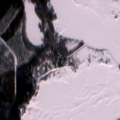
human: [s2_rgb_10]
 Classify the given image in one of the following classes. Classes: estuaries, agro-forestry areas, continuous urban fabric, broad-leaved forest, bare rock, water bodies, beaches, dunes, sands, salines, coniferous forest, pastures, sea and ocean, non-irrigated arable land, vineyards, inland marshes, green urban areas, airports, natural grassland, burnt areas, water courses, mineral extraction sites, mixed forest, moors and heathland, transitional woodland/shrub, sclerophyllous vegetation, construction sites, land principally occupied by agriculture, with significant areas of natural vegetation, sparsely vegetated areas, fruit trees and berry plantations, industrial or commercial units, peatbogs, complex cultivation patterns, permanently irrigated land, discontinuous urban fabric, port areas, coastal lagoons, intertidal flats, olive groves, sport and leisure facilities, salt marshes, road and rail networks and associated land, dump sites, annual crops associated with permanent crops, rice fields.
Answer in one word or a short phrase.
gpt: coniferous forest, mixed forest, transitional woodland/shrub, sea and ocean